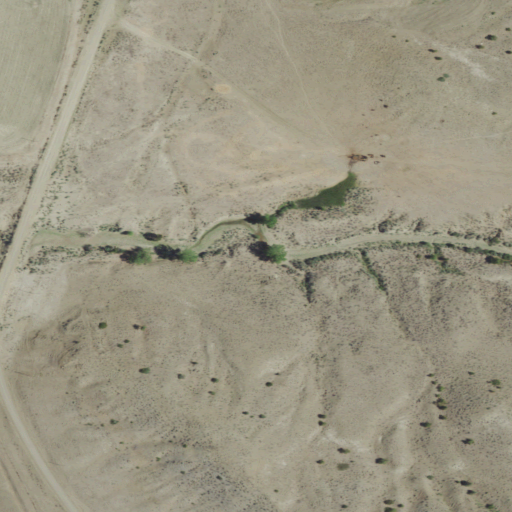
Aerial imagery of valley in Montana named Sandage Coulee containing shrub and grassland